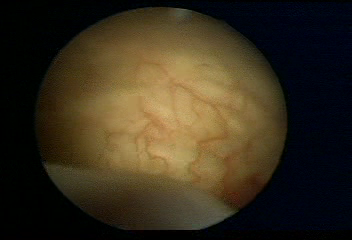
Modality: WLC
Class: Normal mucosa
Bladder cancer association: No